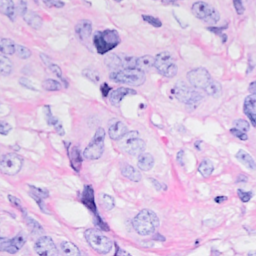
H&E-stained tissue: Breast